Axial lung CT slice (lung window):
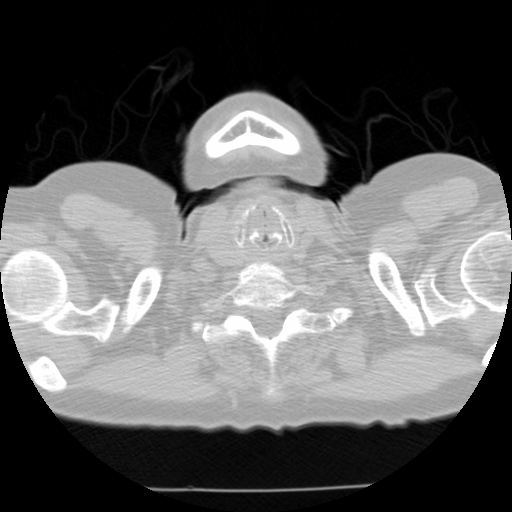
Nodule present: no